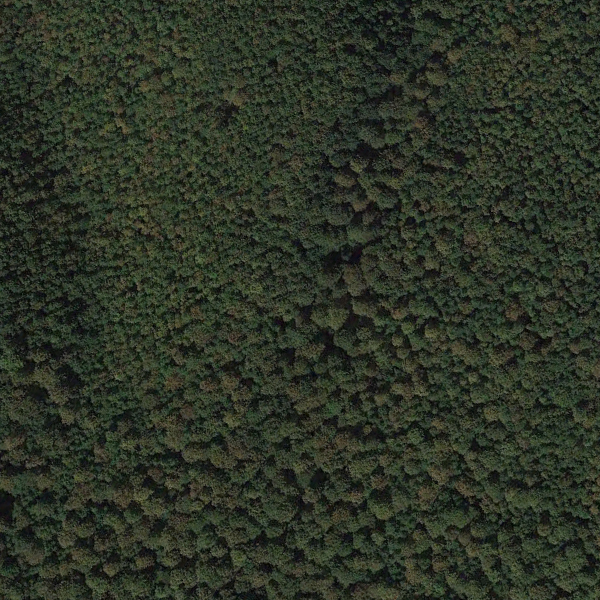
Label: Forest